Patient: sex M, age 83
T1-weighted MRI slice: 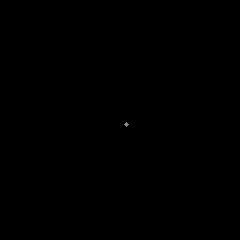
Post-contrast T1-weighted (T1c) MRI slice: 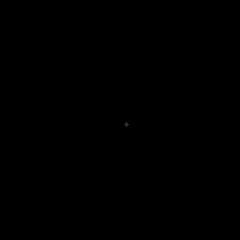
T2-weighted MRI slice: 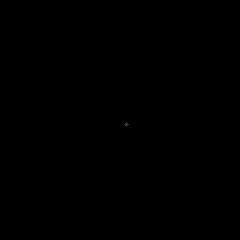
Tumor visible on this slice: no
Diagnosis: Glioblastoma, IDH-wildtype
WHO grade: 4